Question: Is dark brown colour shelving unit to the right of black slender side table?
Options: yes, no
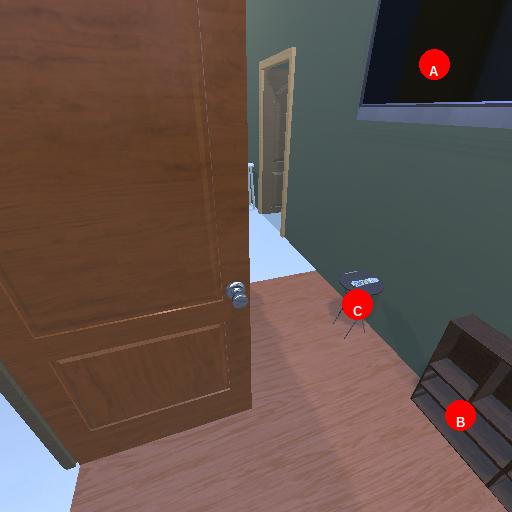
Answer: yes